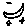
Label: moon